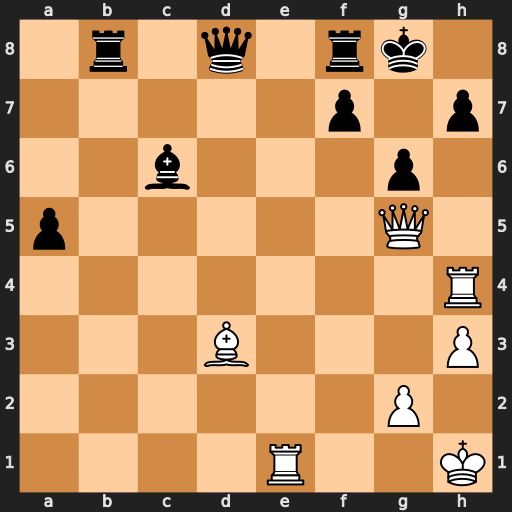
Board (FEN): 1r1q1rk1/5p1p/2b3p1/p5Q1/7R/3B3P/6P1/4R2K
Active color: w
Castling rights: -
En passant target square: -
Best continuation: Qh6 Qxh4 Qxh4